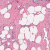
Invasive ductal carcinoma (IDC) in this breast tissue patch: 0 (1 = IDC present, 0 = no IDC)